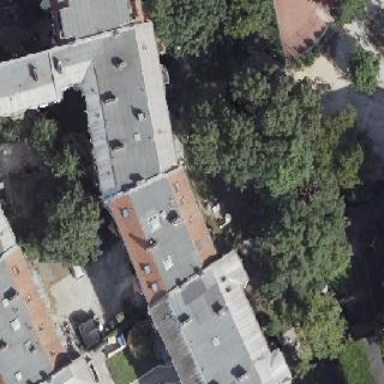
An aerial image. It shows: Apartment building with double saltbox roof shape.